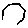
Label: hexagon